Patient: sex M, age 44
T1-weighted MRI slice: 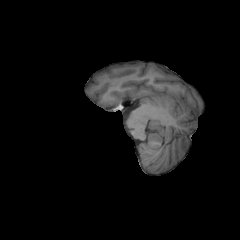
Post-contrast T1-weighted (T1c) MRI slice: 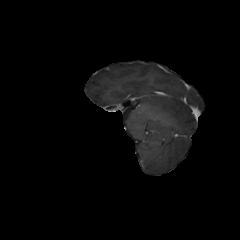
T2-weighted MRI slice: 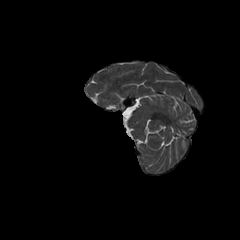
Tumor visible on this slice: no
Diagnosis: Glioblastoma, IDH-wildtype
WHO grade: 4